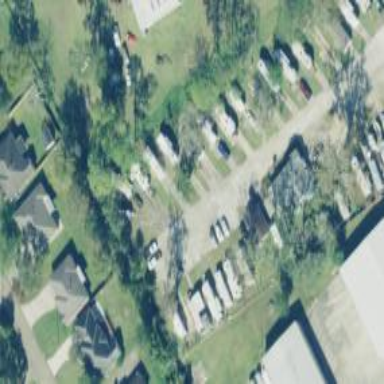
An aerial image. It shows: Caravan site for tourism.